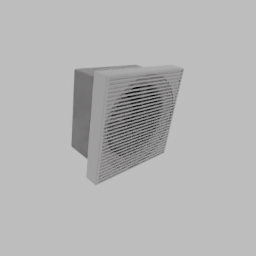
Label: appliances